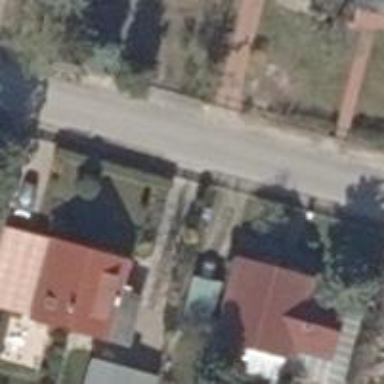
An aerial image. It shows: Driveway.